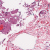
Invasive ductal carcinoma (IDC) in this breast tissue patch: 0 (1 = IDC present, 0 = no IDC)